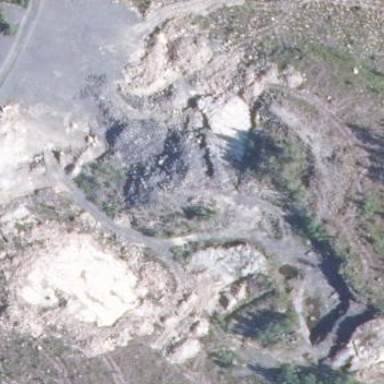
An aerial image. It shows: Quarry area.